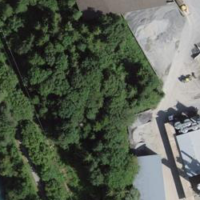
EUNIS habitat code: 41
Species observed at this site:
Prunus spinosa